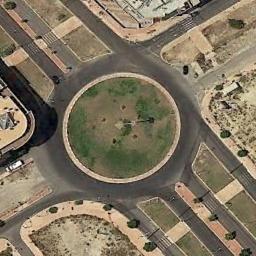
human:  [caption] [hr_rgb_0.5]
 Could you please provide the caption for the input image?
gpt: The roundabout is on the bare land .

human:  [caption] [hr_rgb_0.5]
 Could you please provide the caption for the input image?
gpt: There are several buildings and some trees and a large lawn around the crossroads .

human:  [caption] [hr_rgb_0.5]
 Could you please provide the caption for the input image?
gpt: The roundabout connects some roads and a lawn is in the middle of the roundabout .

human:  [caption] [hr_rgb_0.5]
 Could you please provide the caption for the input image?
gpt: Several buildings of different shapes are beside the roundabout .

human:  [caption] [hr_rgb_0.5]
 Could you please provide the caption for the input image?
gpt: There are some green lawns beside the roundabout .